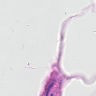
Metastatic tissue present: no